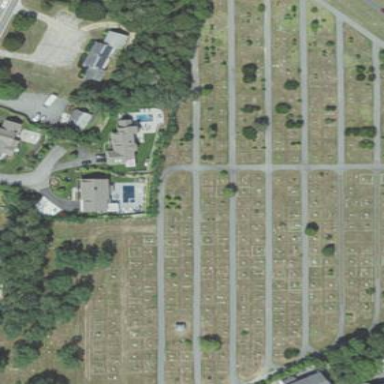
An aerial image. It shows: Cemetery that holds historical significance.